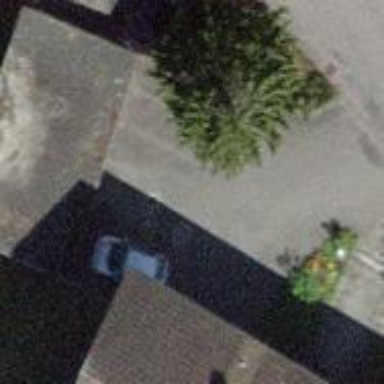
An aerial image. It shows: Garage.